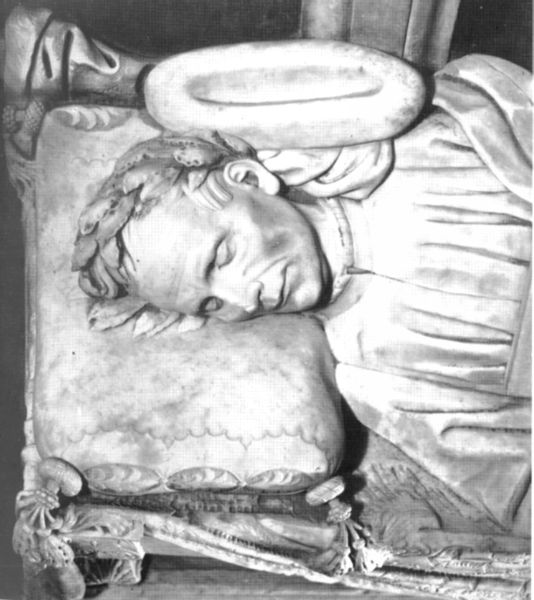
Titel: Grabmal für Carlo Marsuppini
Künstler: Desiderio da Settignano
Standort: Florenz, S. Croce (EU - I - Toskana)
Schlagwörter: mann, schlaf, hut, mund, nase, ohr, mütze, falten, gesicht, mensch, stein, tod, tot, kirche, gewand, krone, seitlich, liegen, schlafen, romantik, kaiser, kissen, ornamente, bett, alter, hakennase, kranz, lorbeer, lorbeerkranz, bahre, sterben, dante, feldherr, aufgebahrt, totenmaske, cäsar, sarkophag, julius cäsar, hä?, dankte, todesmakse, todesmaske, auge haar